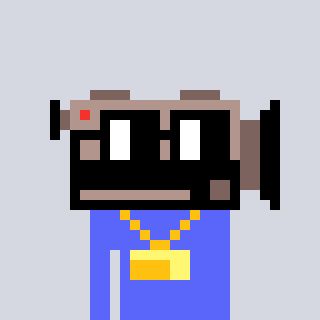
a pixel art character with square black glasses, a camcorder-shaped head and a purple-colored body on a cool background